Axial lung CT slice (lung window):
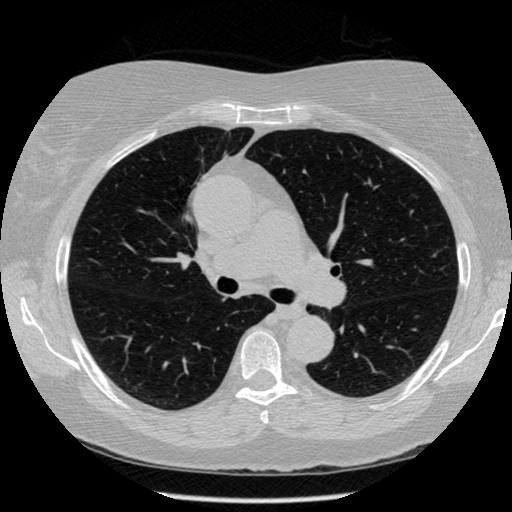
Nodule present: no